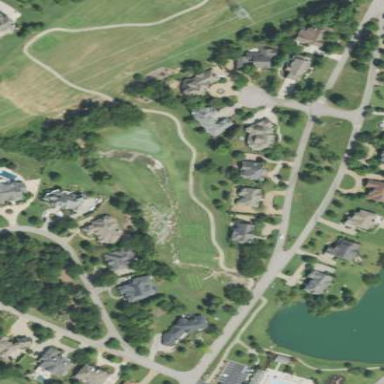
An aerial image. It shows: Scenic view of water hazard on golf course. The natural water feature adds beauty to the landscape.